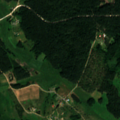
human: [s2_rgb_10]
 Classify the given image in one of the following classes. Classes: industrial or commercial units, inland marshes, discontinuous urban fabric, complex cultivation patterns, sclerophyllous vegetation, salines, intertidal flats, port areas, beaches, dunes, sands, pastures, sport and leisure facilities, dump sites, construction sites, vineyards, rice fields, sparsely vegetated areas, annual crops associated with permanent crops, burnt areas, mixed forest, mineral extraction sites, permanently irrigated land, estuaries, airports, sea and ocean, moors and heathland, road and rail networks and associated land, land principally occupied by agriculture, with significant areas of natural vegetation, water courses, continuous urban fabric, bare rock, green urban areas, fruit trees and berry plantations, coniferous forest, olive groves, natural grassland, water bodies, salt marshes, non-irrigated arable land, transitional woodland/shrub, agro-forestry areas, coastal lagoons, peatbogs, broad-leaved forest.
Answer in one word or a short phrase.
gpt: pastures, complex cultivation patterns, broad-leaved forest, coniferous forest, mixed forest